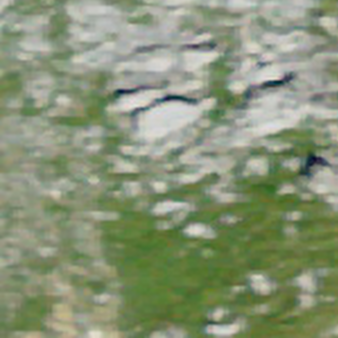
Label: bouldering_area